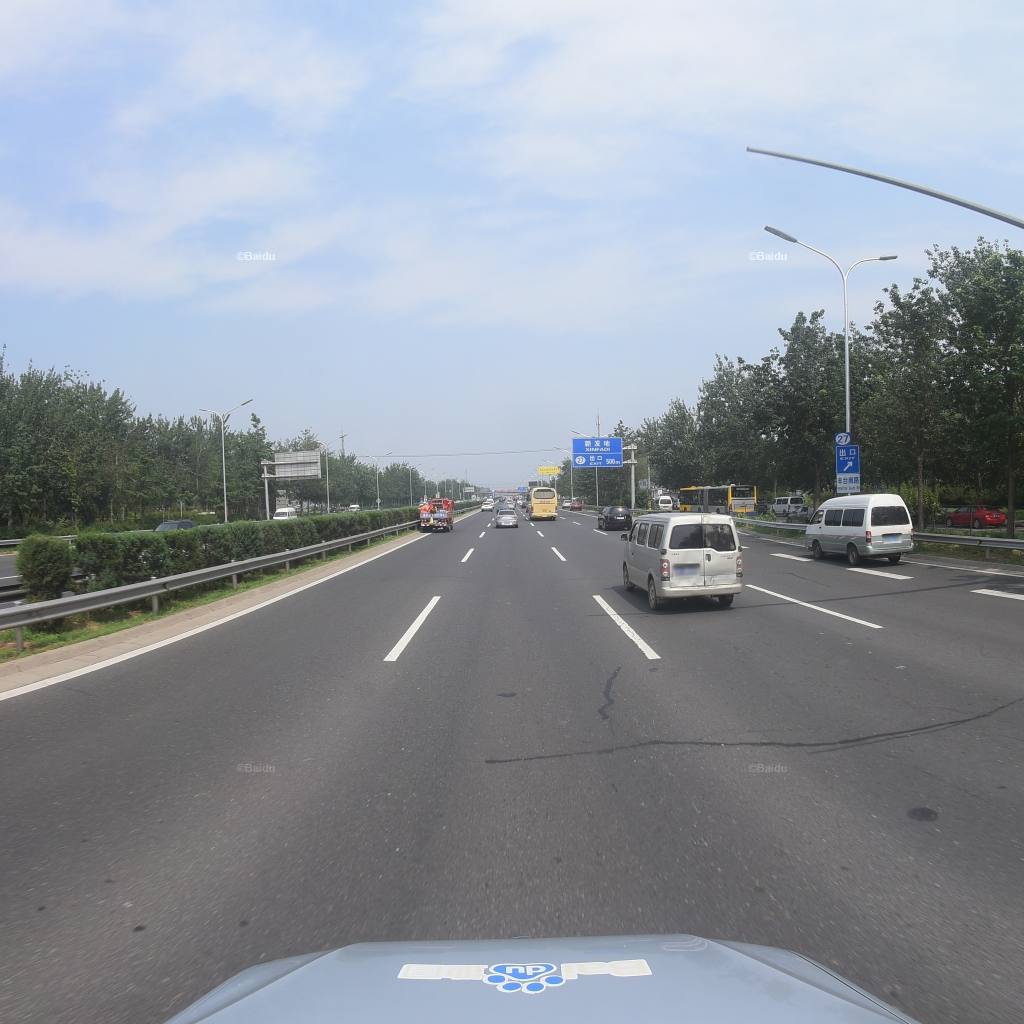
Region: Fengtai
Road damage annotations: longitudinal patch, longitudinal patch, transverse patch